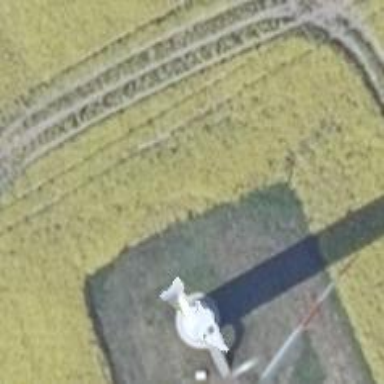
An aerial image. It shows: Wind generator using horizontal axis wind turbines.